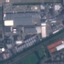
Land use / land cover class: Industrial